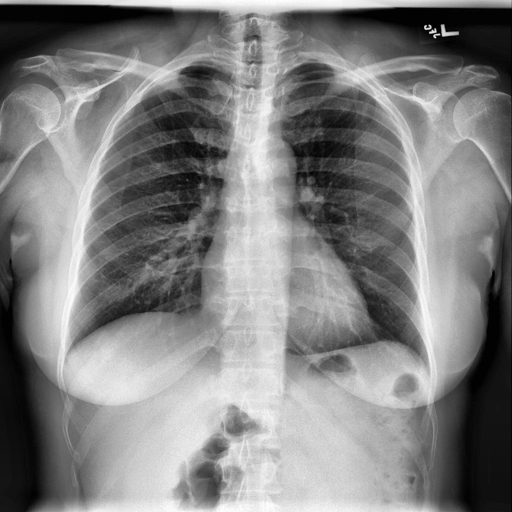
Finding: NORMAL